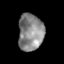
Tissue: lung
Cell type: Epithelial cells
Senescence score: 0.2241
Nuclear area (px): 909
Mean DAPI intensity: 135.559